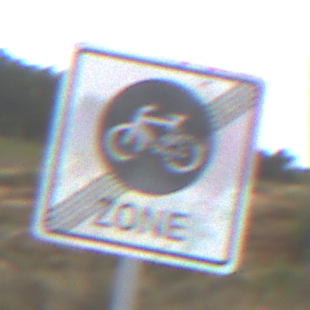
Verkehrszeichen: EndeFahrradzone
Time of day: Midday
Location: Outdoor (Nature)
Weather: Overcast
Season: NotSpecified
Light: Natural